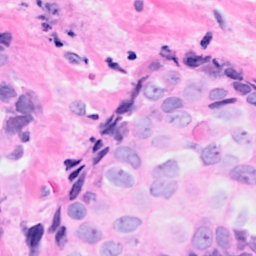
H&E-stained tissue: Breast